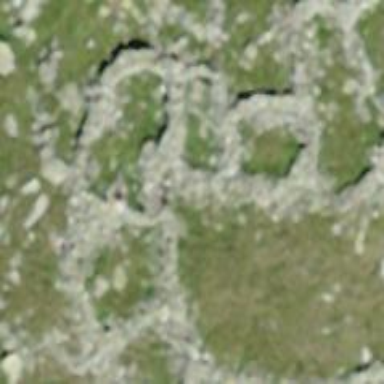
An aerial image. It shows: Wall made of stone.